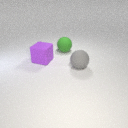
large gray rubber sphere to the right of large green rubber sphere